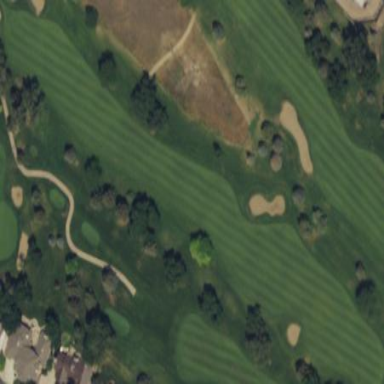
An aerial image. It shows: Golf fairway surrounded by grass.